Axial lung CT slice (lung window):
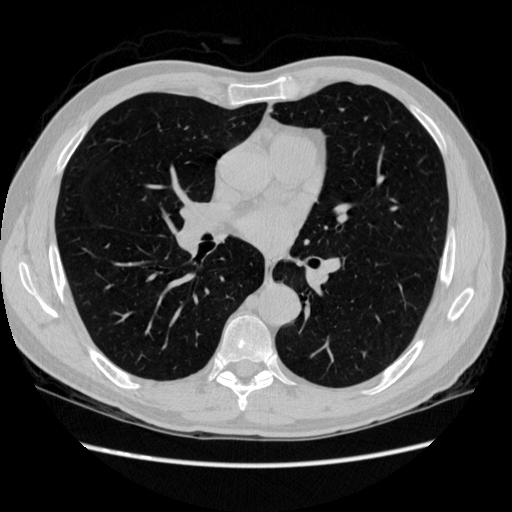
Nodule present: no